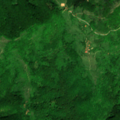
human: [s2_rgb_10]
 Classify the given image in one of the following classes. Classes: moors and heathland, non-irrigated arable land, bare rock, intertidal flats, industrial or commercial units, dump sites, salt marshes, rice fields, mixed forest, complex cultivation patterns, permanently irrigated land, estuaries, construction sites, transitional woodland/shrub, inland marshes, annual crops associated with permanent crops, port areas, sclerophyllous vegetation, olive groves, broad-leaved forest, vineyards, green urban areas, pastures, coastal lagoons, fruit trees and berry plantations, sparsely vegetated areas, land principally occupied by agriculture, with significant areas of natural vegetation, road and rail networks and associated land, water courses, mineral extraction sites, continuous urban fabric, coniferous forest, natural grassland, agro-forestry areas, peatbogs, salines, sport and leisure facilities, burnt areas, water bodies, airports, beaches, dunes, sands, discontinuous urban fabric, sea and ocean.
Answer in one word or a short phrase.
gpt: broad-leaved forest, mixed forest, transitional woodland/shrub